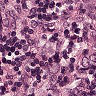
Metastatic tissue present: yes